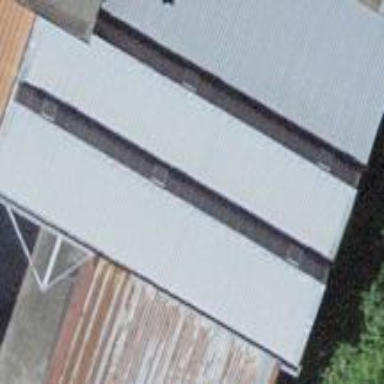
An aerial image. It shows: Industrial building.